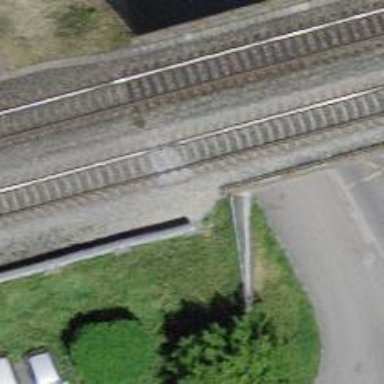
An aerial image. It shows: Single-track railway with electrified contact lines.